Question: I need a comboBox to become enabled when my DataGridView has 1 or more rows.
I have the following code which isn't firing. I am adding rows to the DataGridView using the 'dataGridView1.Rows.Add(...)' method.
'''
private void dataGridView1_RowsAdded(object sender, DataGridViewRowsAddedEventArgs e)
{
comboBox1.Enabled = (e.RowCount > 1); // ? true : false; Thanks Blogbeard -- Changed back to (e.RowCount > 1) to show my error.
}
'''
Why isnt this working?
Is there a better way to do this? Another event handler that I should use?
Event handler subscription in 'Form1.Designer.cs':
'''
this.dataGridView1.RowsAdded += new System.Windows.Forms.DataGridViewRowsAddedEventHandler(this.dataGridView1_RowsAdded);
'''
Screenshot in VS 2010 to show the event handler should be registered to my DGV

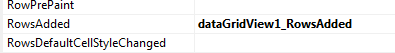
Answer: Your original code looked like this:
'''
private void dataGridView1_RowsAdded(object sender, DataGridViewRowsAddedEventArgs e)
{
comboBox1.Enabled = (e.RowCount > 1); // ? true : false;
}
'''
The 'e.RowCount' value reports how many rows you're currently adding, how many rows happen to be in the 'DataGridView' at the time of calling 'Add()'.
In other words, if you call 'dataGridView1.Rows.Add(1)' repeatedly, then the above code will disable 'comboBox1' every time, because you're not adding 2 or more rows at once.
Change your code accordingly:
'''
private void dataGridView1_RowsAdded(object sender, DataGridViewRowsAddedEventArgs e)
{
comboBox1.Enabled = (e.RowCount > 0); // ? true : false;
}
'''
Also, since trying to add anything than 1 row will throw an 'ArgumentOutOfRangeException', you might as well not even bother checking 'e.RowCount'... it'll always be greater than 0.
'''
private void dataGridView1_RowsAdded(object sender, DataGridViewRowsAddedEventArgs e)
{
comboBox1.Enabled = true;
}
'''